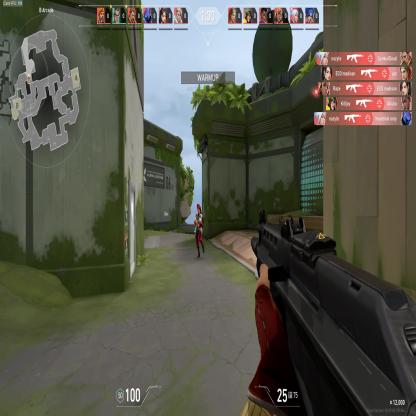
Label: enemy